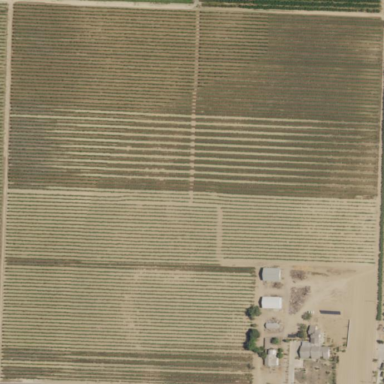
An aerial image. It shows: Vineyard.